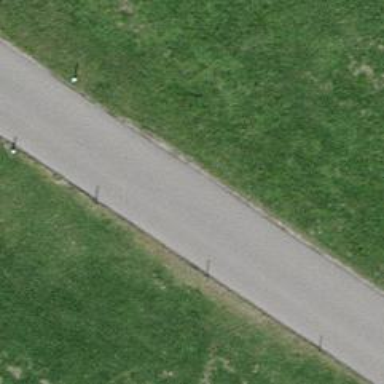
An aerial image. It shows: Unclassified road with asphalt surface.